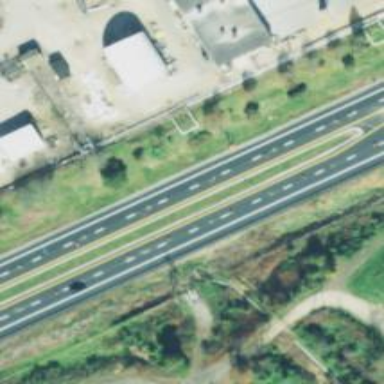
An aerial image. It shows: Trunk highway with expressway features.